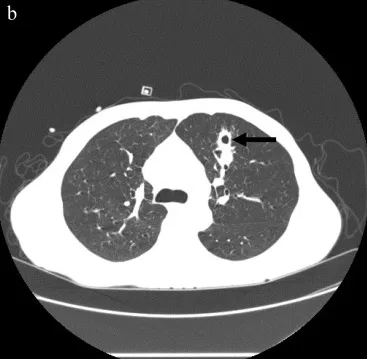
Chest CT scan of case 1. (B) The lung window, showing uniform ground-glass exudation in both lungs. The left upper lung sees the irregular edge of the nodule (black arrow), and there is a cavity in the middle of the nodule. No obvious pleural effusion was found.
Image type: radiology (ct)